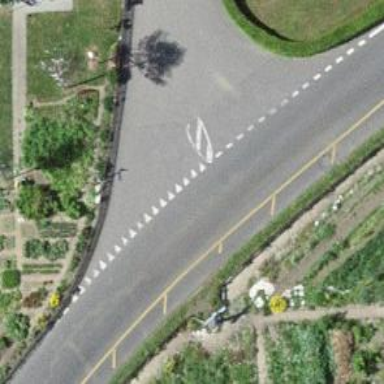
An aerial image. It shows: Road with "give way" sign.